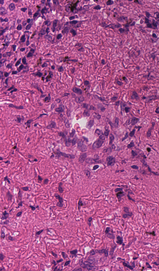
Tumor epithelial tissue: no
Tumor-associated stroma tissue: yes
Normal tissue: no